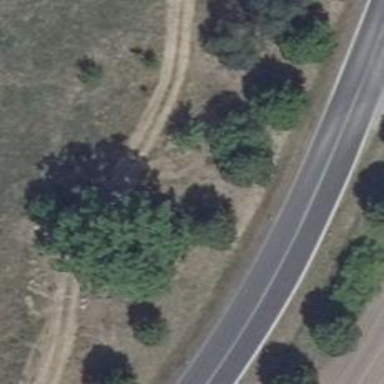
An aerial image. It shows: Row of deciduous broadleaved trees.